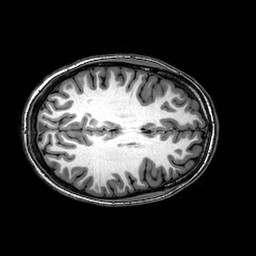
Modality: T1w
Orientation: axial
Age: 22
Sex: female
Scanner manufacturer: philips
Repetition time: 0.008333 s
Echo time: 0.00382 s